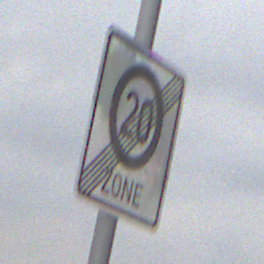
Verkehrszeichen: EndeZone20
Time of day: MorningAfternoon
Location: Outdoor (Nature)
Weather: Overcast
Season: NotSpecified
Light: Natural